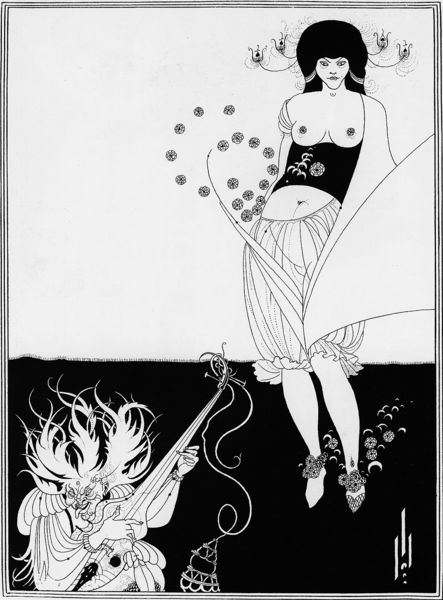
Titel: Salome, Der Bauchtanz
Künstler: Aubrey Beardsley
Institution: Massachuttes, Grenville L. Winthrop Bequest, Fogg Art Museum, Harvard University
Schlagwörter: akt, nackt, weiß, blumen, brust, busen, frau, haar, schwarz, blüten, hose, instrument, musik, fliegen, beine, brüste, japan, fläche, grafik, jugendstil, bauch, halbnackt, transparent, guitarre, linie, asien, druck, schwarzweiss, radierung, lithografie, illustration, kreise, beardsley, unterhose, teufel, laute, ungeheuer, art nouveau, drache, geteilt, gnom, pumphose, troll, brud, damön, dandismus